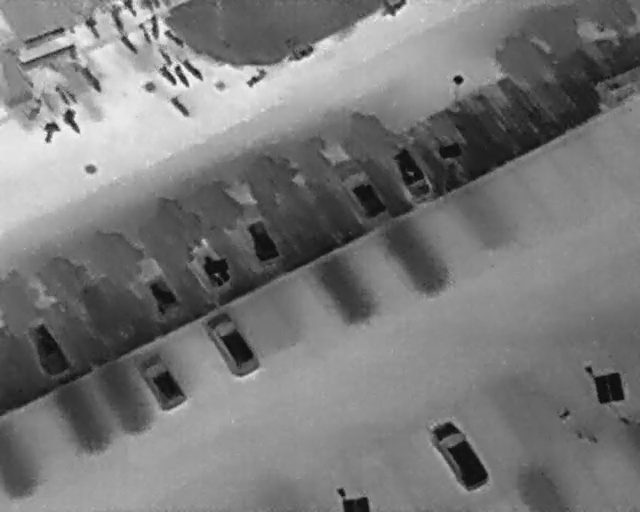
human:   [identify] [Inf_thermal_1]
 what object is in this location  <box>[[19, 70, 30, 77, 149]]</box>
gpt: <ref>1 medium car at the bottom left</ref>

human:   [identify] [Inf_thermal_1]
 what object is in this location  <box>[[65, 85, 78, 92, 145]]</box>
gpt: <ref>1 medium car at the bottom right</ref>